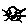
Label: cat